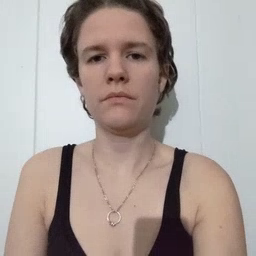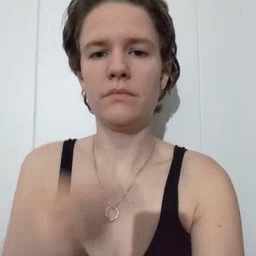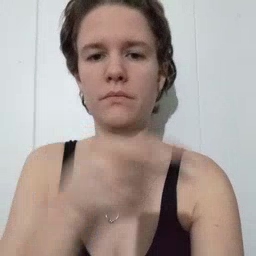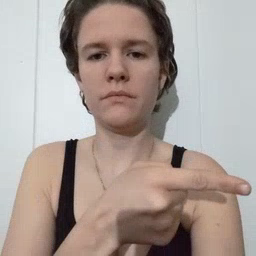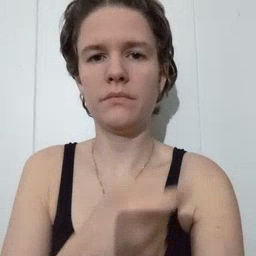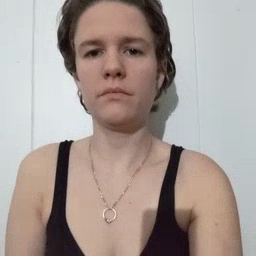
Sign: hesheit